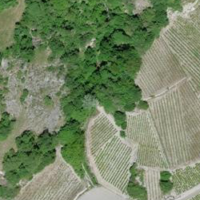
EUNIS habitat code: 40
Species observed at this site:
Erodium cicutarium